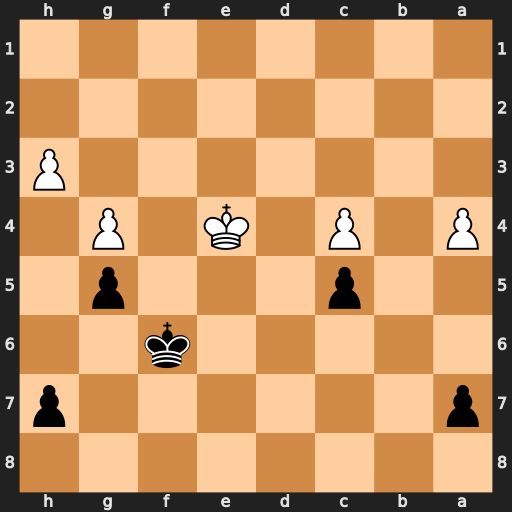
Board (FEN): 8/p6p/5k2/2p3p1/P1P1K1P1/7P/8/8
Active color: b
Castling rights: -
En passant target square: -
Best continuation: Ke6 h4 gxh4